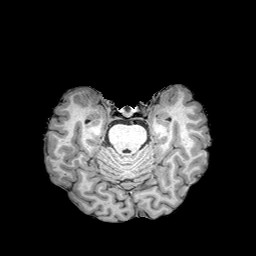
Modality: T1w
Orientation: coronal
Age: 54
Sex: male
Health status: healthy